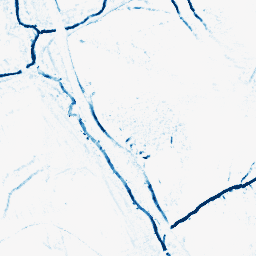
Category: morphological
Decomposition family: morphological_diamond
Decomposition parameters: operation: closing
radius: 3
Upsampling method: quartic
Upsampling parameters: scale: 2
Upsampling scale: 2